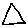
Label: triangle